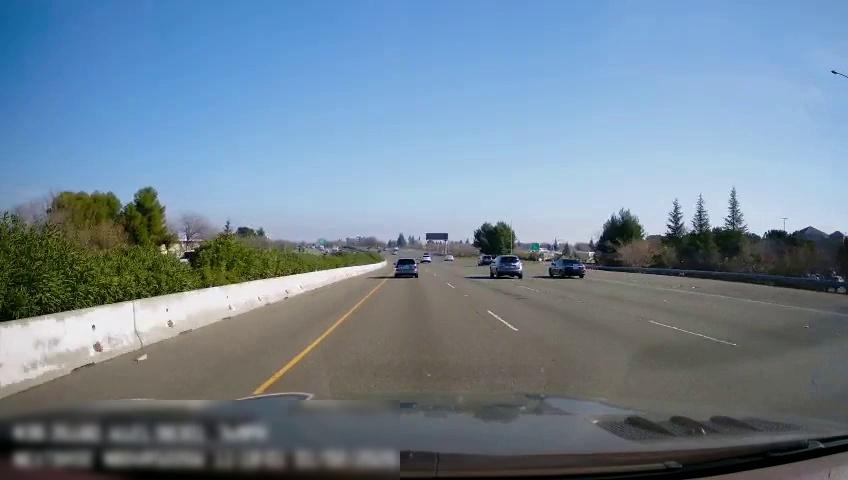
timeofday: Day
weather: Sunny
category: Drivable Space
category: Vehicles | Car
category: Vehicles | SUV
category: Vehicles | Car
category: Vehicles | SUV
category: Vehicles | SUV
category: Lanes | Current Lane
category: Lanes | Current Lane
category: Lanes | Alternate Lane
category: Lanes | Alternate Lane
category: Traffic | Signs